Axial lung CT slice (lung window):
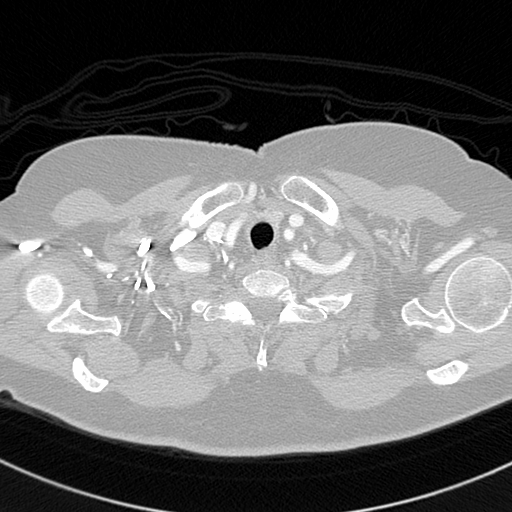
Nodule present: no